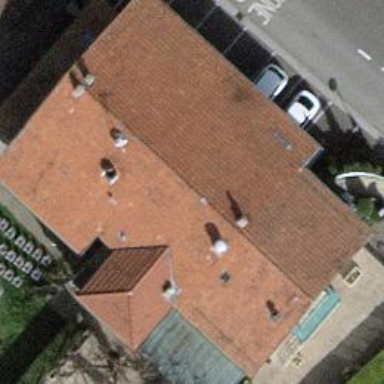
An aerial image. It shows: Restaurant in building.